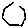
Label: hexagon